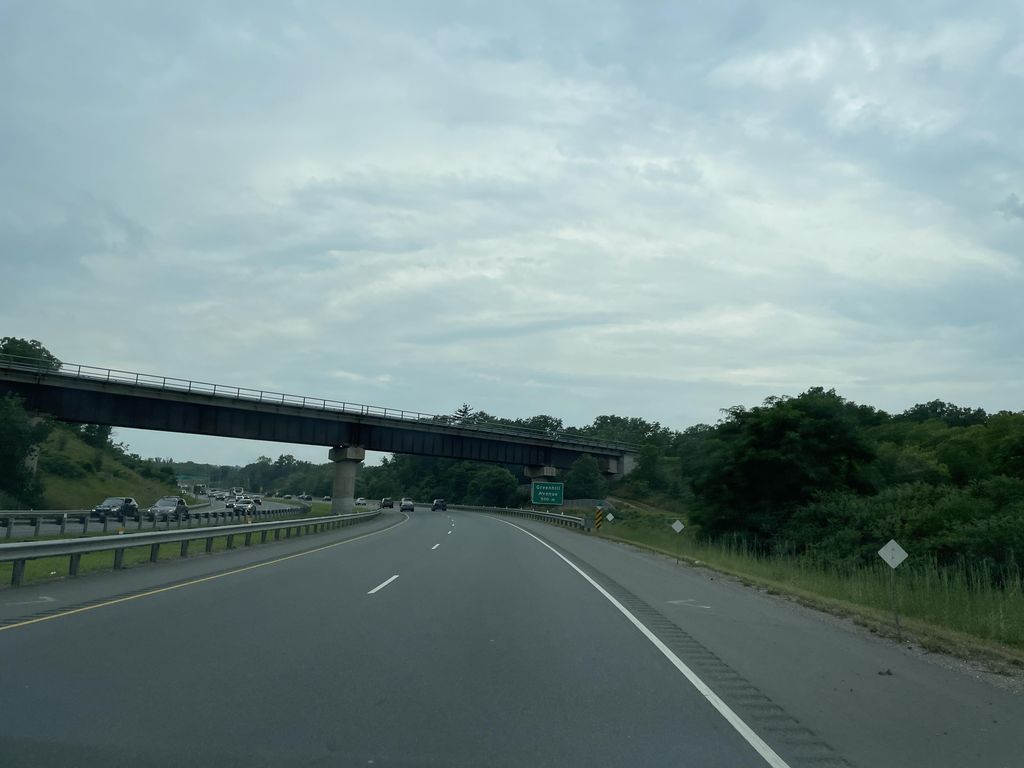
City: hamilton